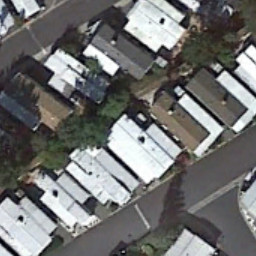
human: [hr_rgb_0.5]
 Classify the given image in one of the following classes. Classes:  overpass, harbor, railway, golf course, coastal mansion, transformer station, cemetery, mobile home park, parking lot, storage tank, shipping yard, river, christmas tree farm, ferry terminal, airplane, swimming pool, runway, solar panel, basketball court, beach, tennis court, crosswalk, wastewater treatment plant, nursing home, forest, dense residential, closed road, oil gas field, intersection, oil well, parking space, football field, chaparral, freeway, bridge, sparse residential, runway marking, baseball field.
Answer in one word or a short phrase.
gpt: mobile home park